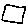
Label: square